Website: apple
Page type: billing-address
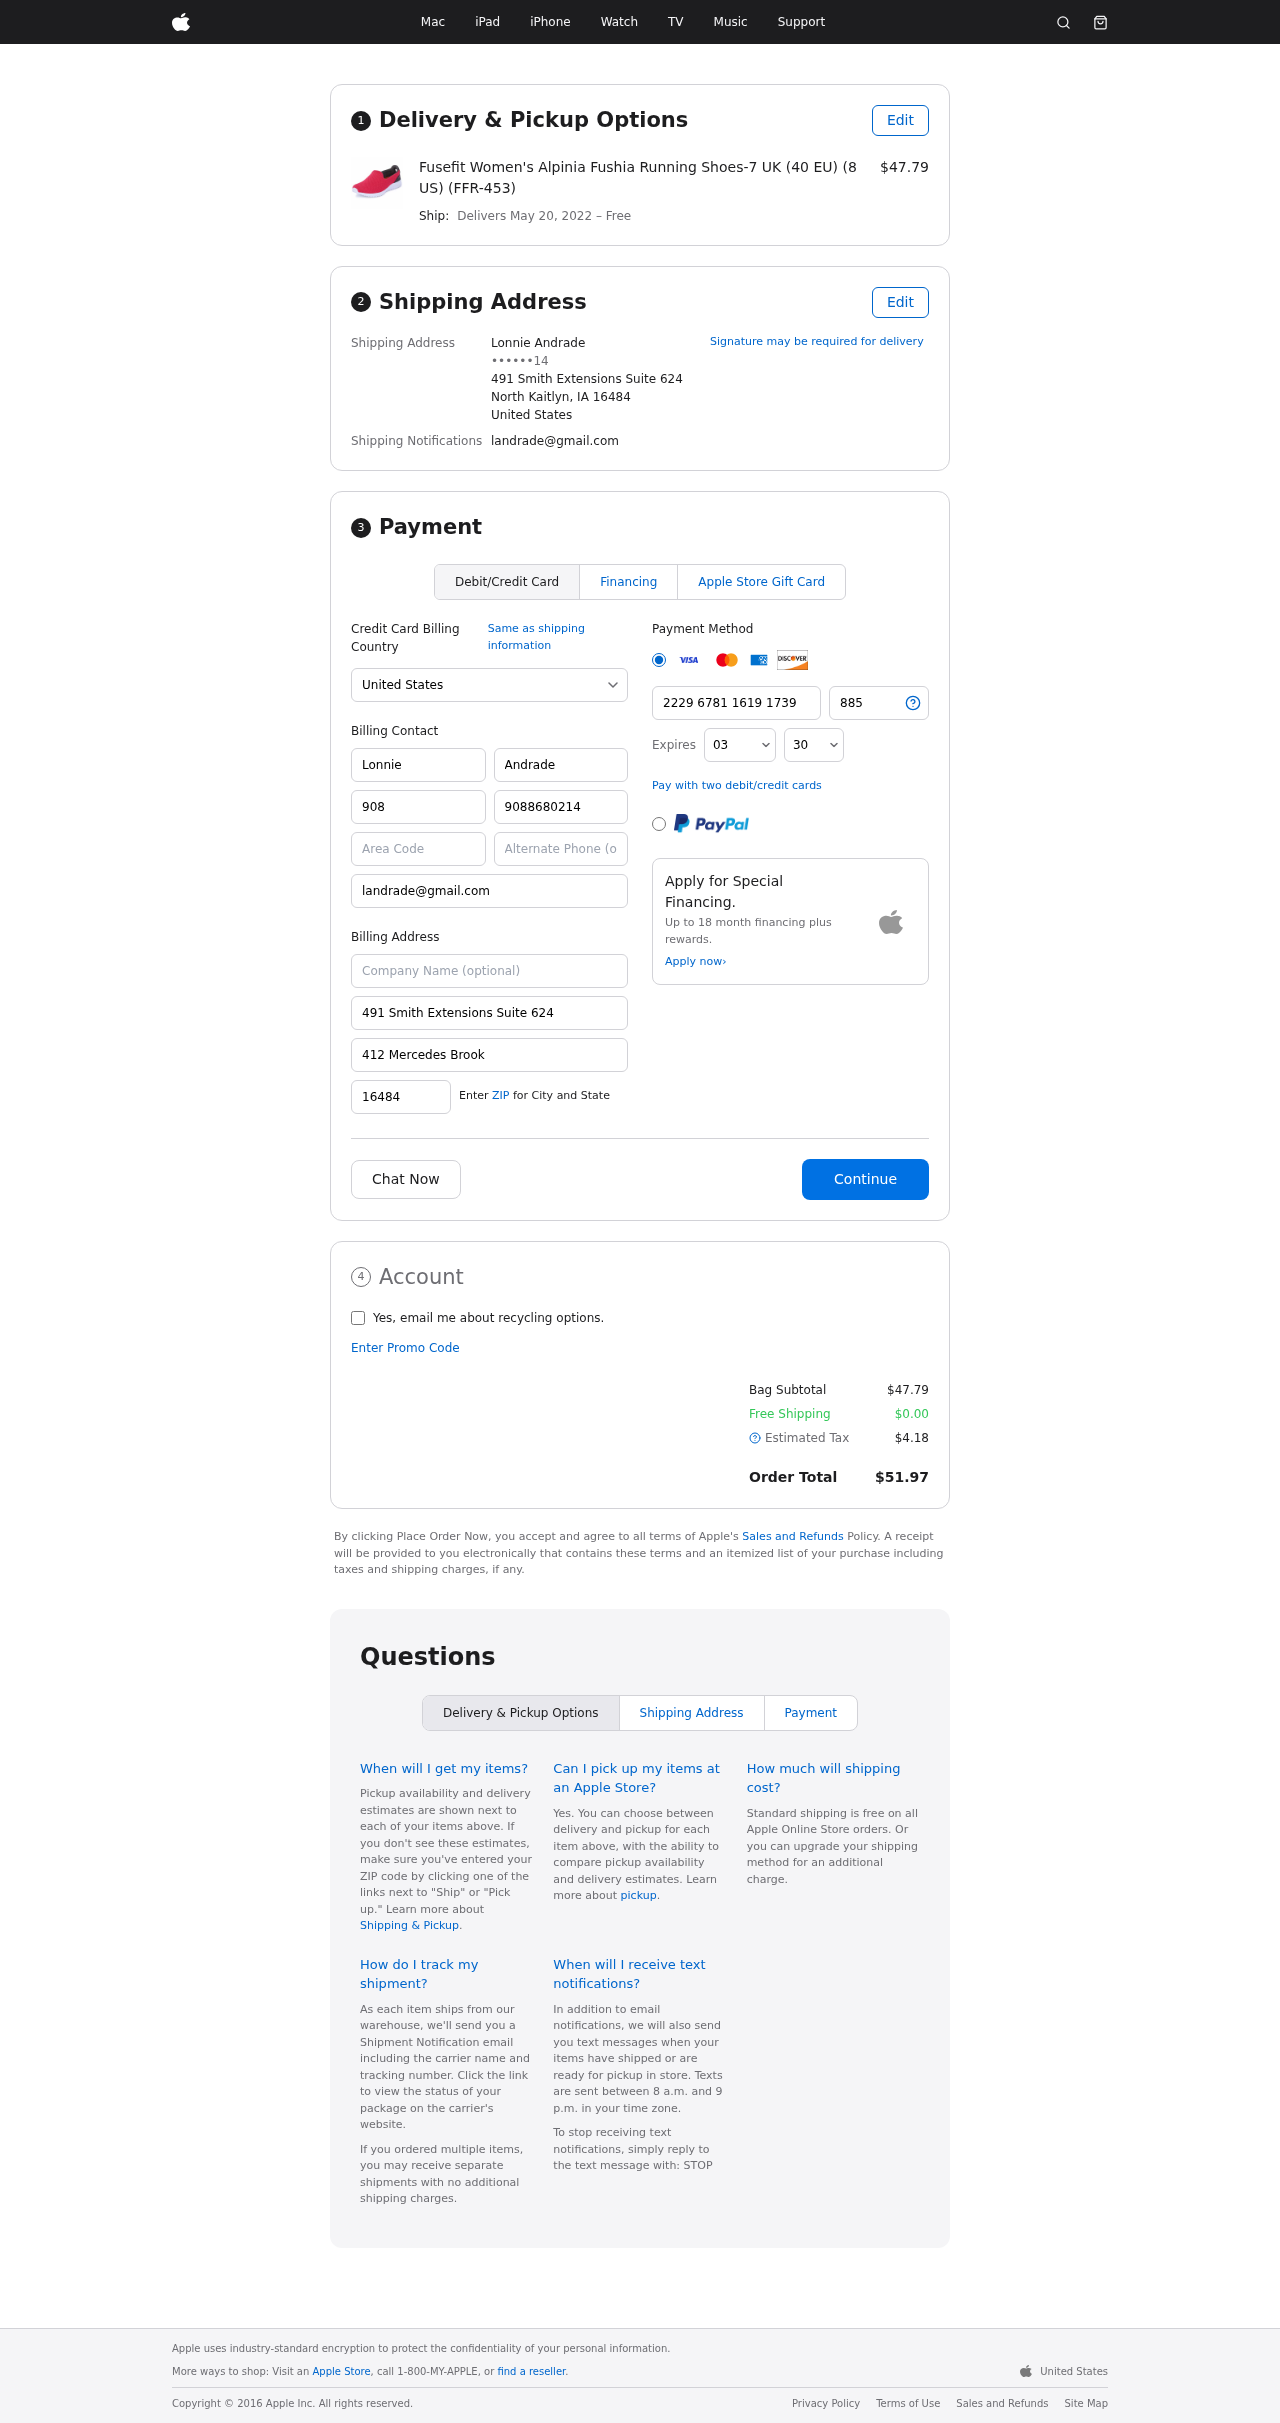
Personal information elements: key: PII_CARD_CVV
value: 885
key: PII_CARD_EXPIRY_MONTH
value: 03
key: PII_CARD_EXPIRY_YEAR
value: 30
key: PII_CARD_NUMBER
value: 2229 6781 1619 1739
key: PII_CITY_STATE_ZIP
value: North Kaitlyn, IA 16484
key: PII_COUNTRY
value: United States
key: PII_EMAIL
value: landrade@gmail.com
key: PII_FULLNAME
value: Lonnie Andrade
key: PII_STREET
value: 491 Smith Extensions Suite 624
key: PII_PHONE_MASKED
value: ••••••14
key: PII_BILLING_FIRSTNAME
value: Lonnie
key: PII_BILLING_LASTNAME
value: Andrade
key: PII_BILLING_PHONE_AREA
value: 908
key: PII_BILLING_PHONE
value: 9088680214
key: PII_BILLING_EMAIL
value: landrade@gmail.com
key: PII_BILLING_STREET
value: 491 Smith Extensions Suite 624
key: PII_BILLING_STREET2
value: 412 Mercedes Brook
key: PII_BILLING_POSTCODE
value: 16484
Product elements: key: PRODUCT1_NAME
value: Fusefit Women's Alpinia Fushia Running Shoes-7 UK (40 EU) (8 US) (FFR-453)
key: PRODUCT1_PRICE
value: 47.79
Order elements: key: ORDER_DELIVERY_DATE
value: May 20, 2022
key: ORDER_SUBTOTAL
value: $47.79
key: ORDER_SHIPPING_COST
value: $0.00
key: ORDER_TAX
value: $4.18
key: ORDER_TOTAL
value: $51.97